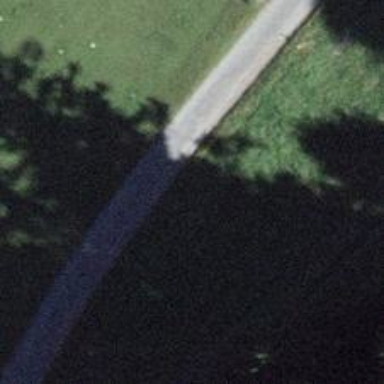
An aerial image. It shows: Unclassified road with compacted surface. The tracktype is grade1.